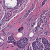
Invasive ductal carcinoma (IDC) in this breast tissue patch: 1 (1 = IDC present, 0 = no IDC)